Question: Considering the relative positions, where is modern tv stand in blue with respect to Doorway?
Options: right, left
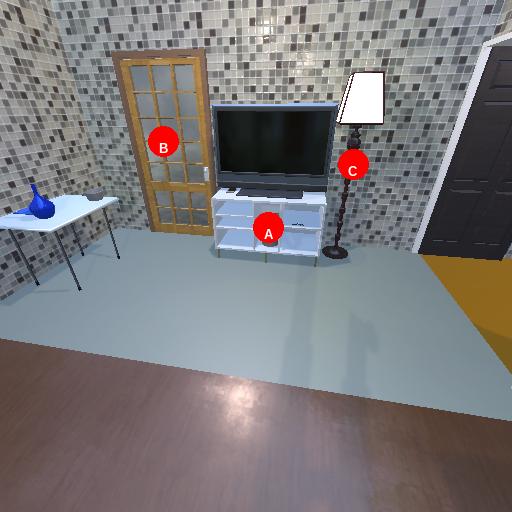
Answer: right